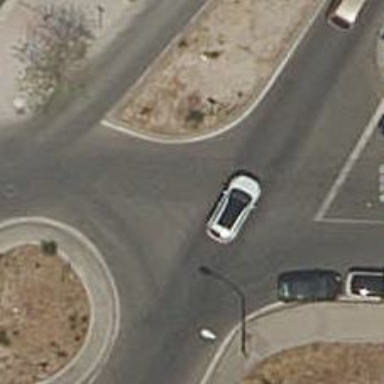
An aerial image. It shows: Residential road with asphalt surface leading to roundabout.